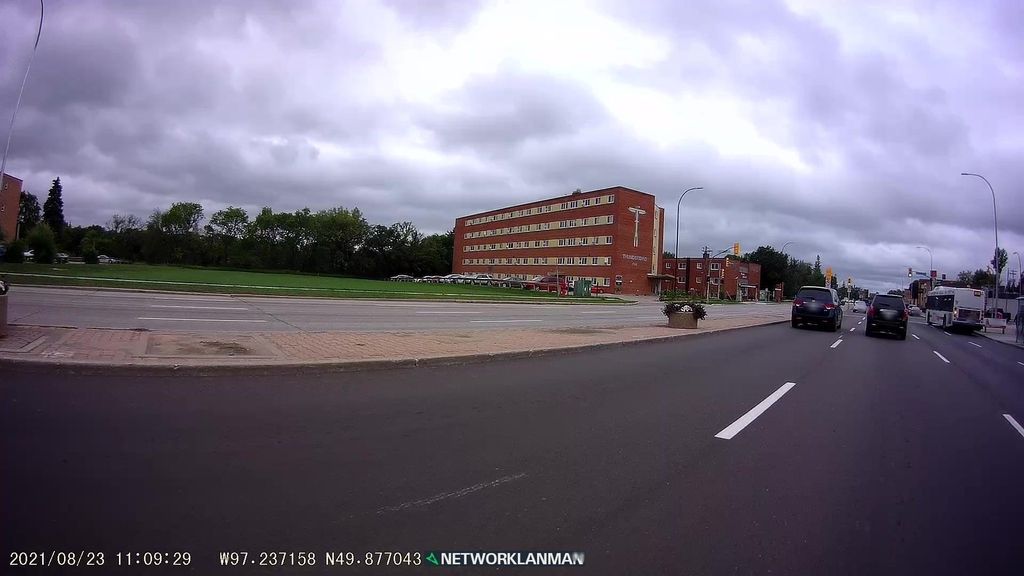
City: winnipeg